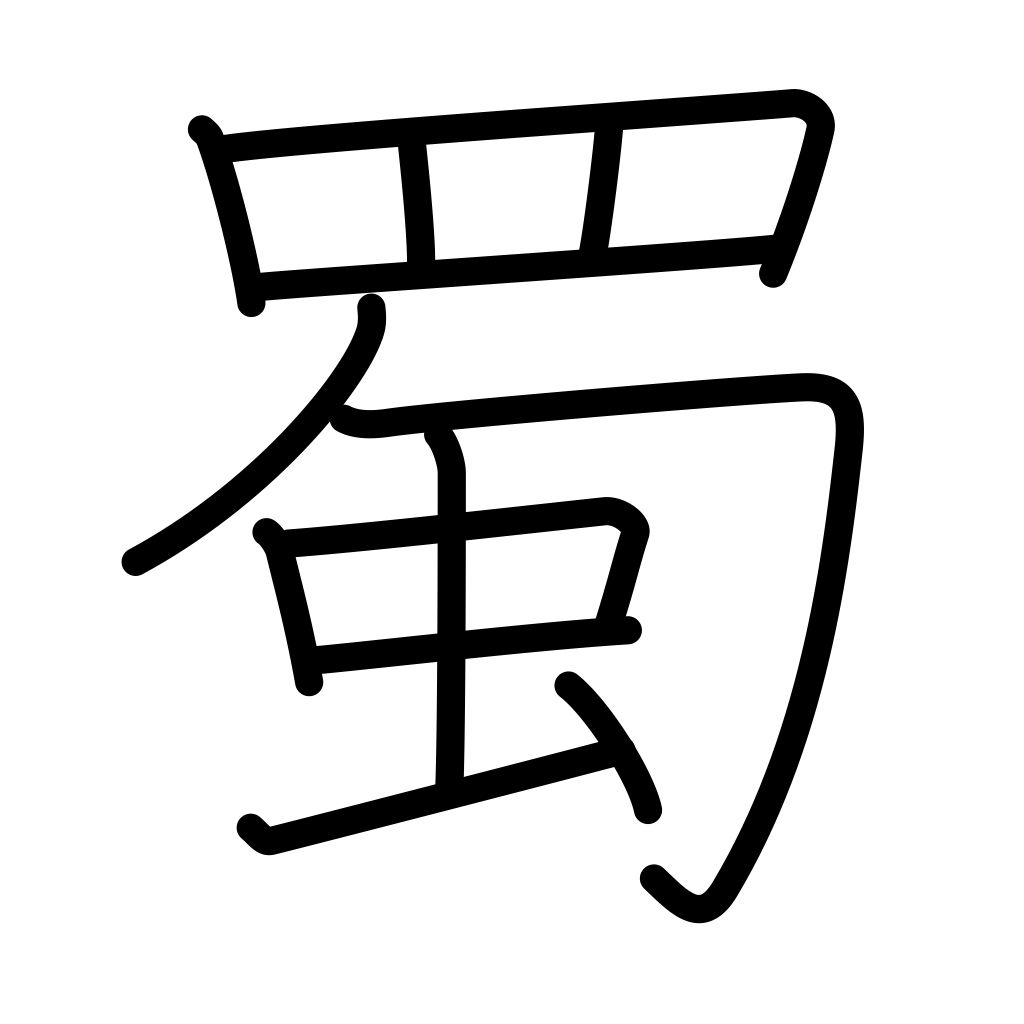
Meaning: green caterpillar, Szechwan